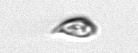
Label: Cryptophyta